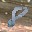
Label: 8